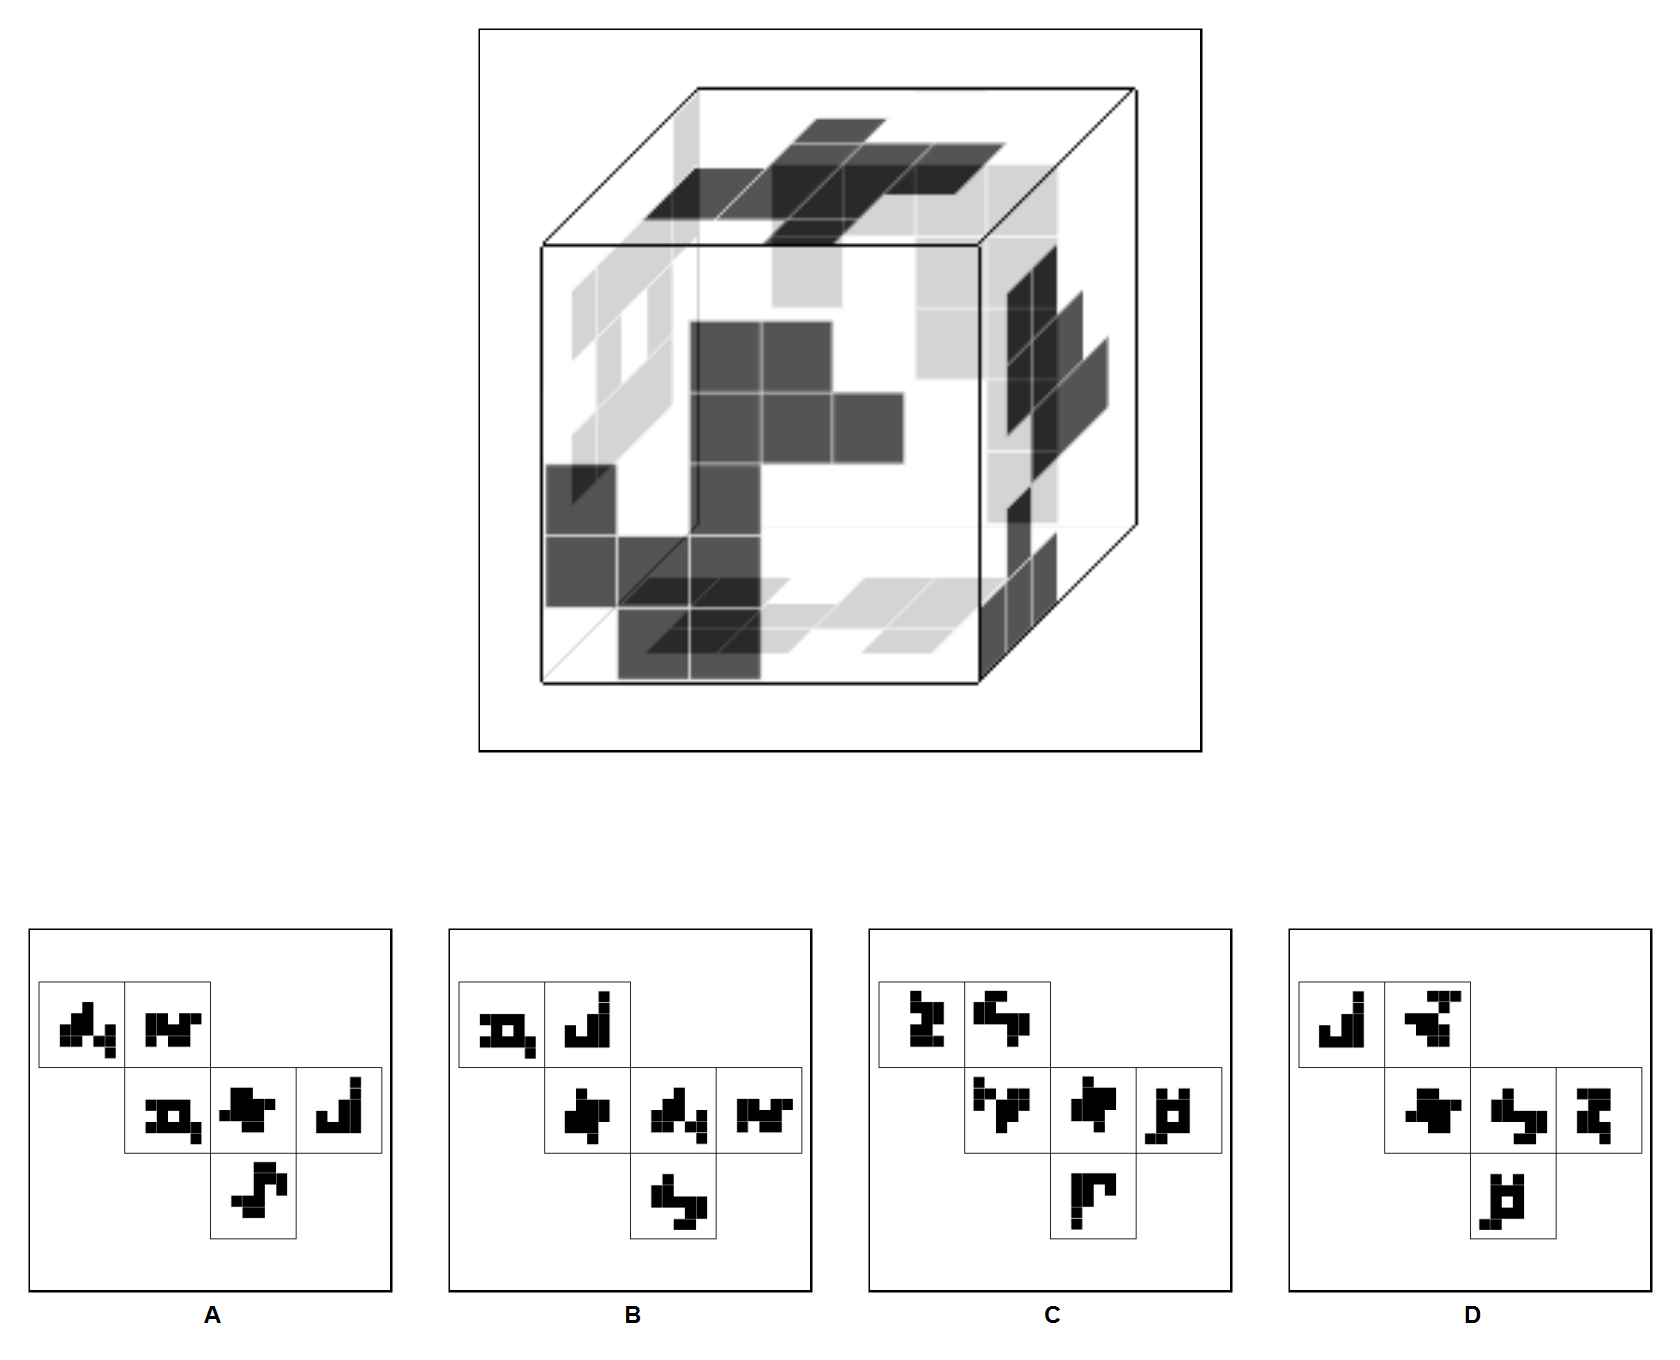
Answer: A